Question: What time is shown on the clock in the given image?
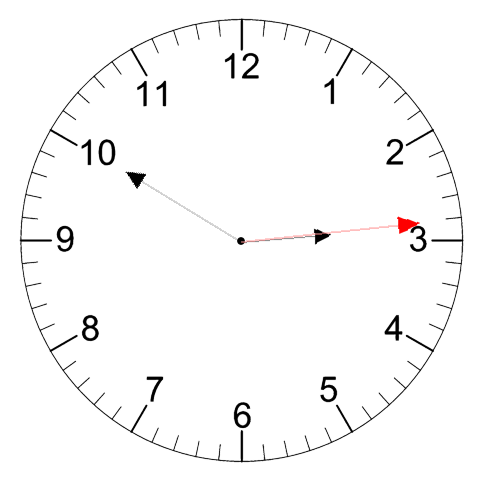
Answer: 02:50:14